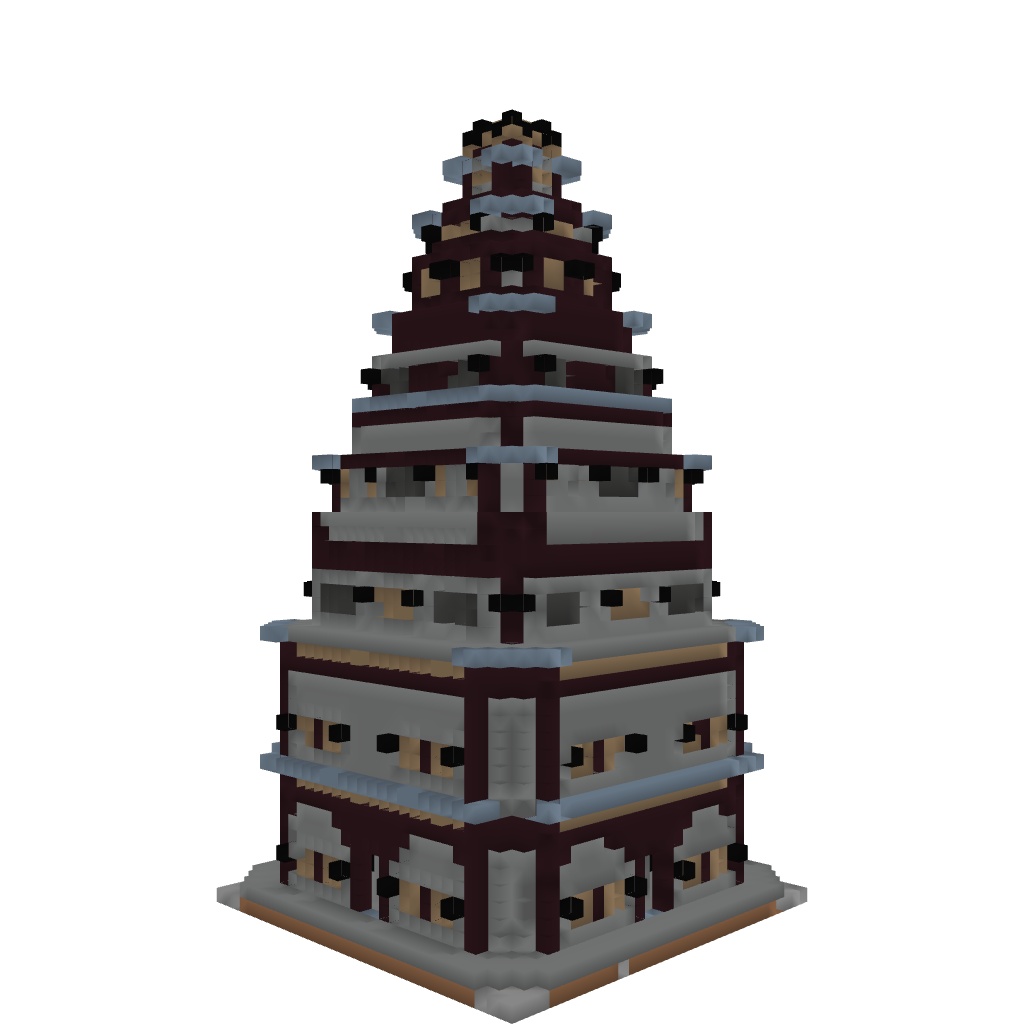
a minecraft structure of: Tower Maze